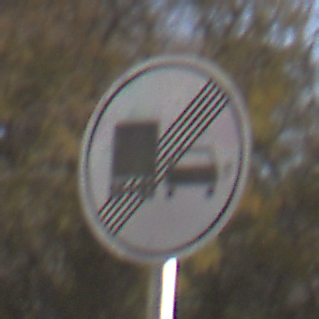
Verkehrszeichen: EndeUeberholverbotKraftfahrzeuge
Umgebung: Outdoor, Nature
Tageszeit: SunriseSunset
Wetter: Clear
Licht: Natural
Jahreszeit: NotSpecified
Kontrast: HighContrast